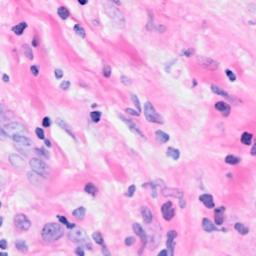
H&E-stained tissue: Breast